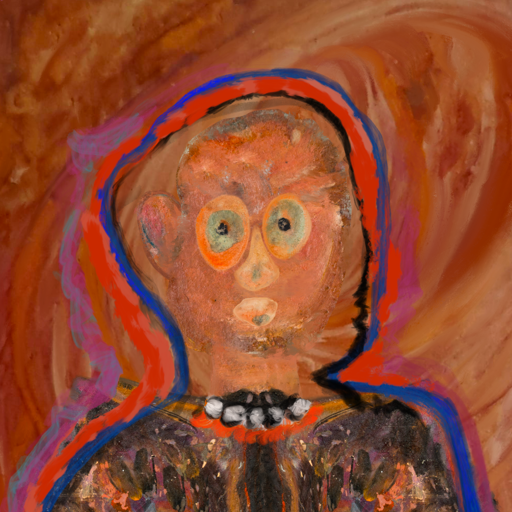
Background: Pious_Lady, Head And Neck Front: Boggyland, Face Front: Childish, Bust: Gypsy_Queen, Hair Front: Experience, Head Accessory: Blank, Second Necklace: Blank, Necklace: An_Impression, Baby: Blank